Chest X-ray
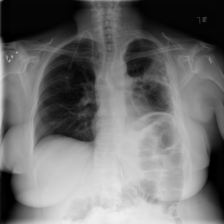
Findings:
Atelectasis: negative
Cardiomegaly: negative
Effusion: negative
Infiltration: negative
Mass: negative
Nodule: negative
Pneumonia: negative
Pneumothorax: positive
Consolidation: negative
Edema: negative
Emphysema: negative
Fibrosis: negative
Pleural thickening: negative
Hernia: negative